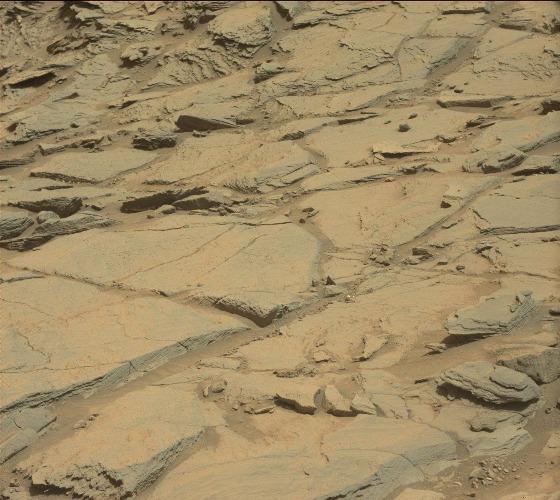
Terrain classes present: Bedrock, Gravel / Sand / Soil, Rock